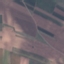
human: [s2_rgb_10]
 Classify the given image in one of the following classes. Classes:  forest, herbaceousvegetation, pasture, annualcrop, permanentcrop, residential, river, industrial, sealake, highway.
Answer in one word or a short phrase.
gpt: PermanentCrop